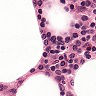
Metastatic tissue present: no